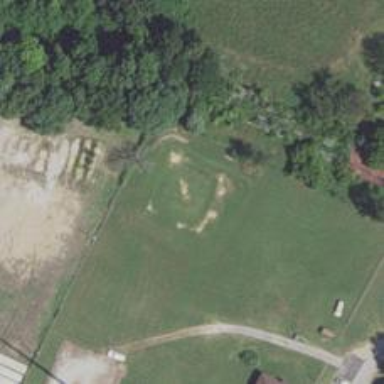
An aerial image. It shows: Baseball pitch for leisure land activities.